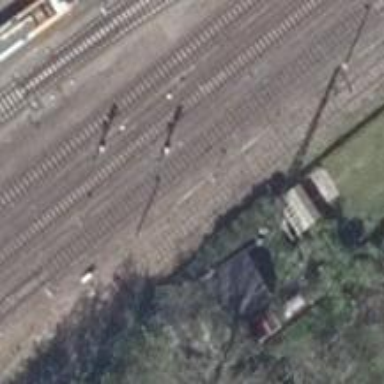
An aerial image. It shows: Railway signal.